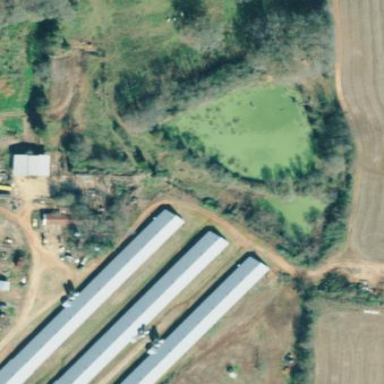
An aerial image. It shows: Poultry house.